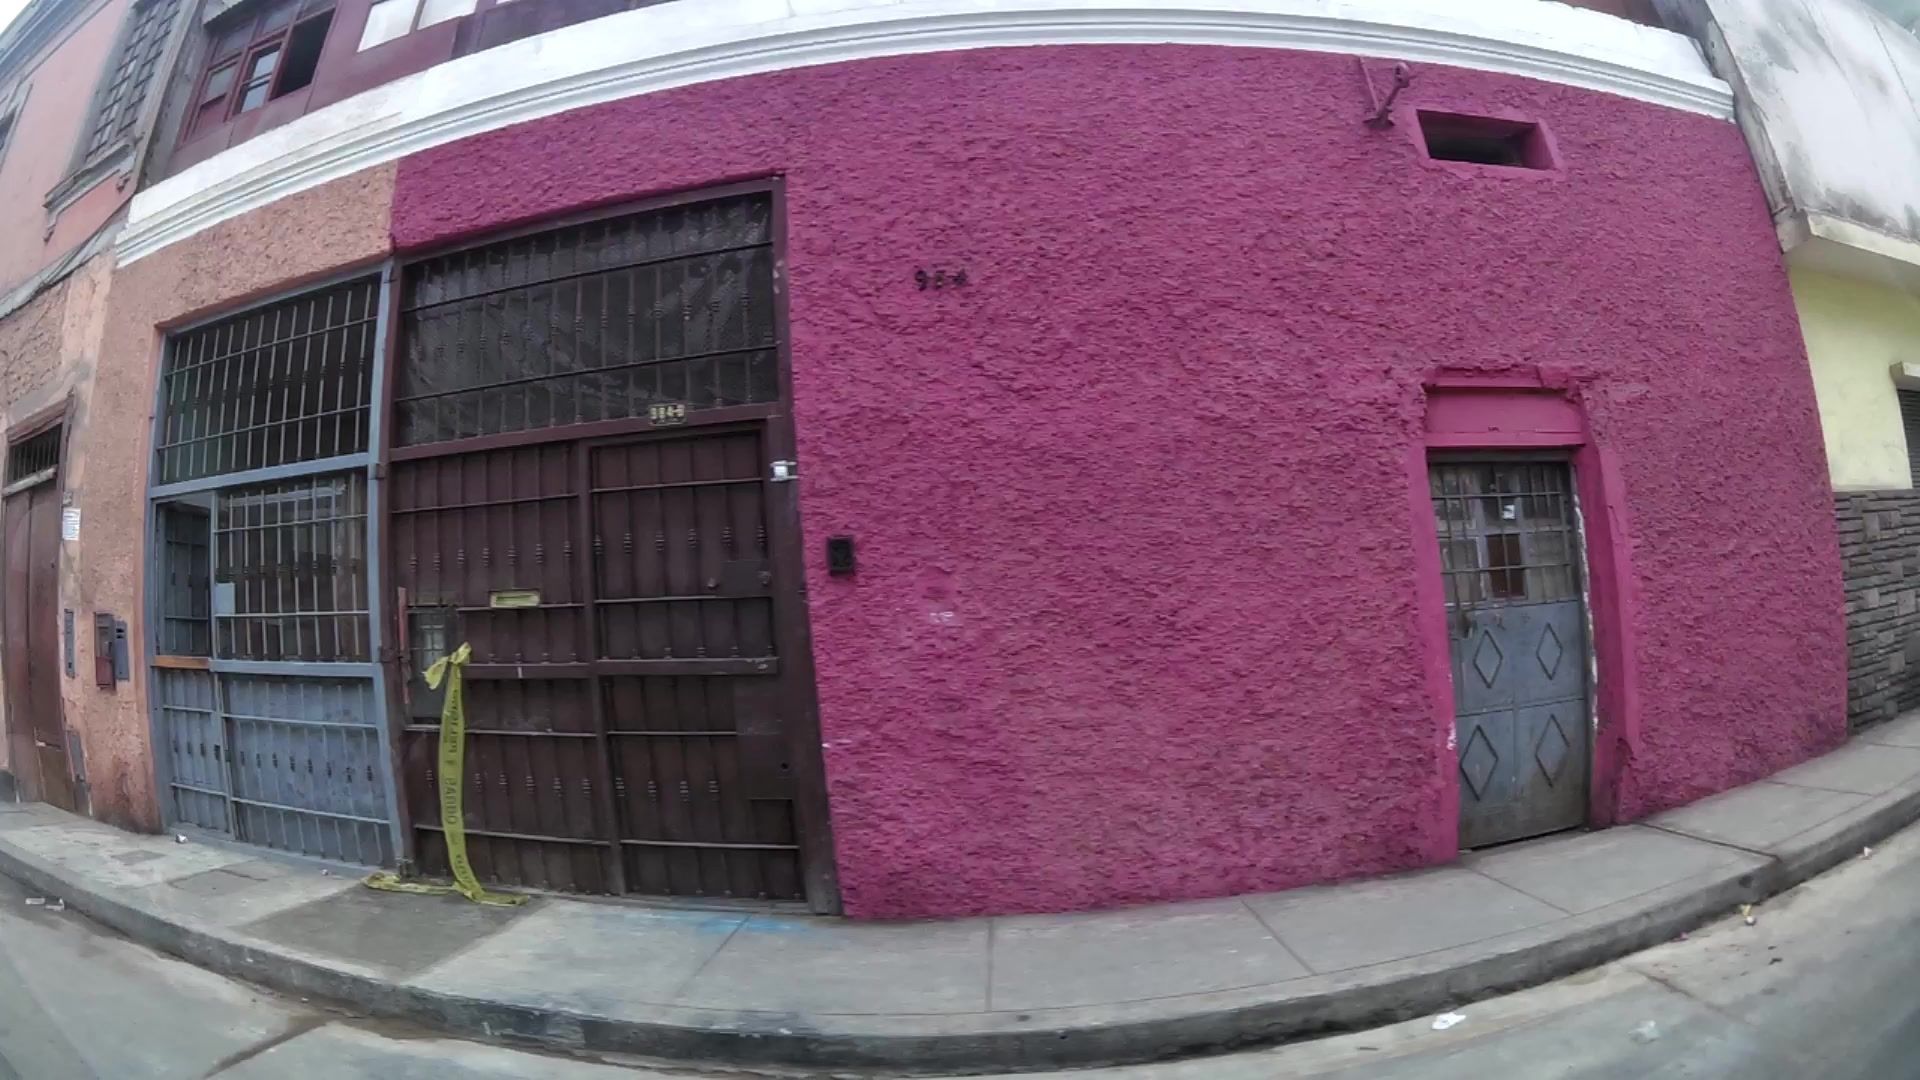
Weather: snowy
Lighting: day
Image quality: good
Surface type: driving surface
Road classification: residential
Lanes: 2.0
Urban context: urban centre
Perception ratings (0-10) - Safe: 0.3, Lively: 1.23, Beautiful: 1.7, Boring: 3.88, Depressing: 9.66, Wealthy: 0.44